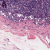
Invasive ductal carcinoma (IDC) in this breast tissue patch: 0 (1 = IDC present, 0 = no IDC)